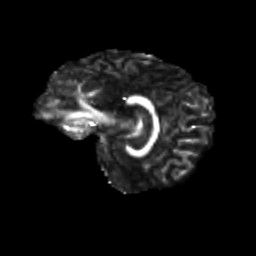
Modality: FA
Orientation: sagittal
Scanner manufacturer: siemens
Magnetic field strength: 3 T
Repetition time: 9.2 s
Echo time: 0.084 s